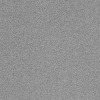
Atmospheric dust classification: dusty